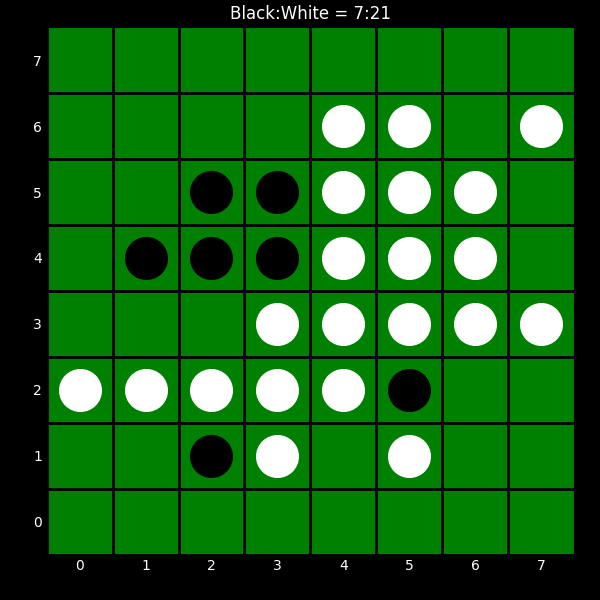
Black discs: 7
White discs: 21